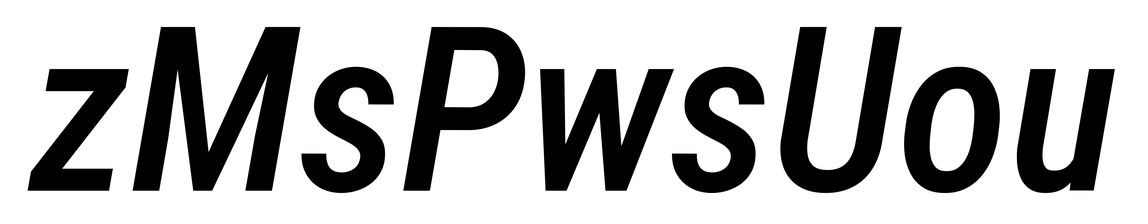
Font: Roboto-Italic_Condensed_Medium_Italic